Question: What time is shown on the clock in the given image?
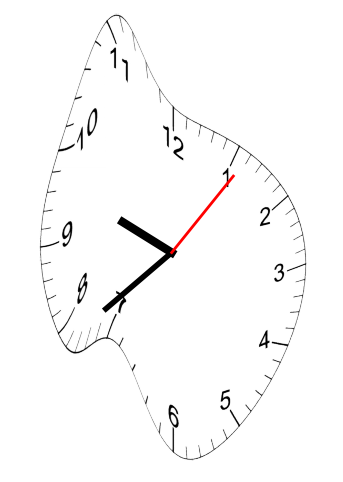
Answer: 09:38:06